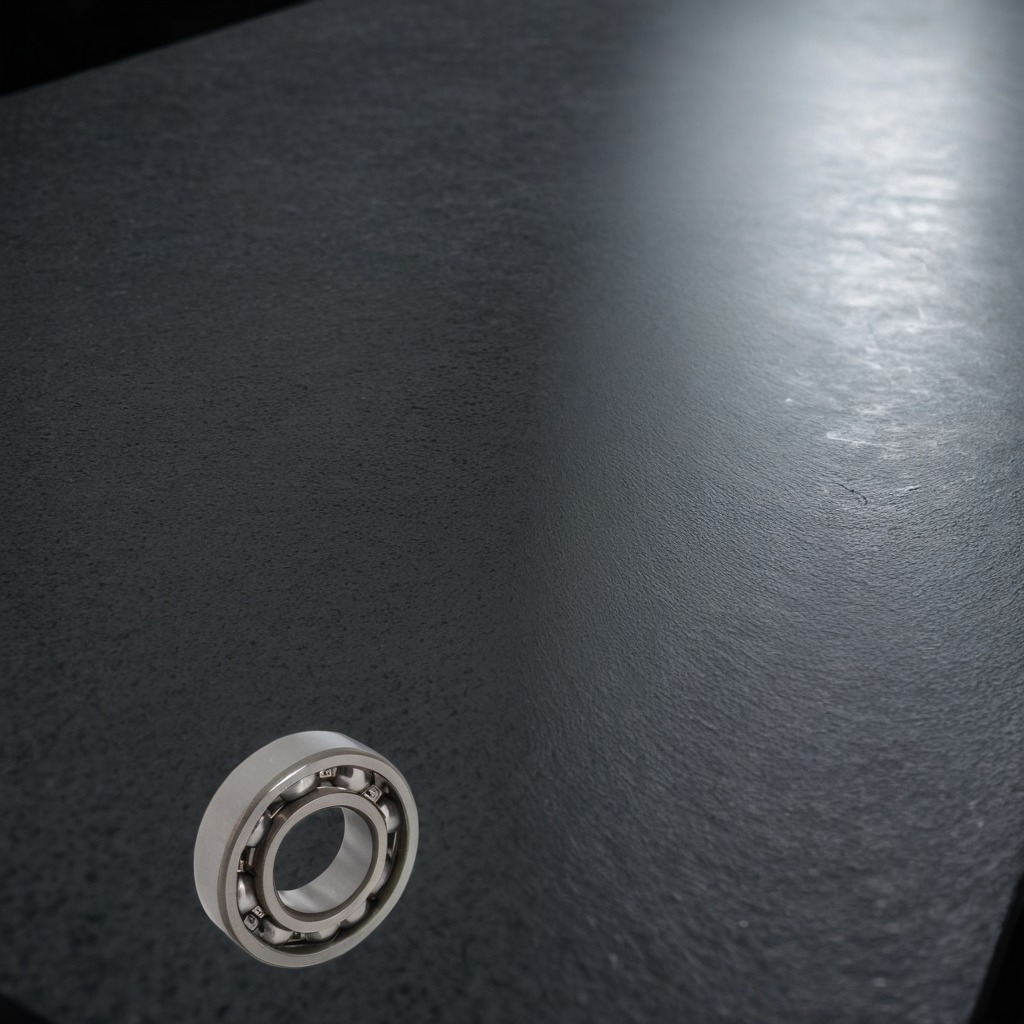
A metal ball bearing is lying on a clean granite table inside a workshop at night dim ambient light soft shadows worn but